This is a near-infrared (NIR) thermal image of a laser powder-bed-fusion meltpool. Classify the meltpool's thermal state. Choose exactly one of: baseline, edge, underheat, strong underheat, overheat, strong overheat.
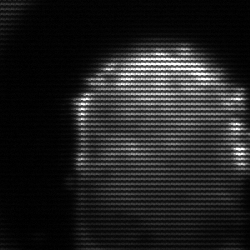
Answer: baseline